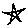
Label: star